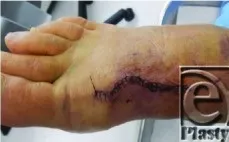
First Patient. C. Post-surgical closure and resolution.
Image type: medical_photograph (skin_photograph)